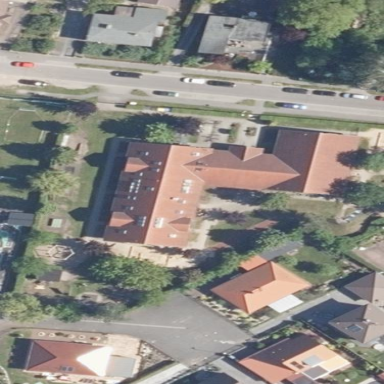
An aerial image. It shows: Kindergarten building.